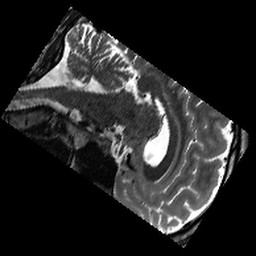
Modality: T2w
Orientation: sagittal
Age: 24
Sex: male